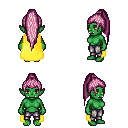
a pixel art fantasy rpg character, female body template, orc, green skin, yellow cape, metal pants, pink extra-long topknot hairstyle, four views (front, back, left, right), 2x2 character sprite sheet, small pixel art, hard edges, no anti-aliasing